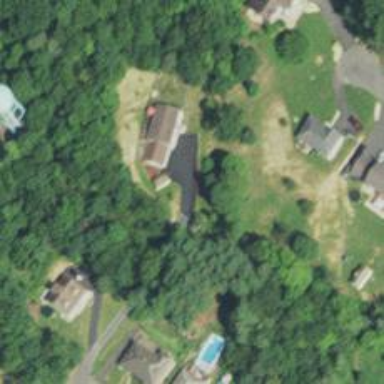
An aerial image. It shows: Driveway.